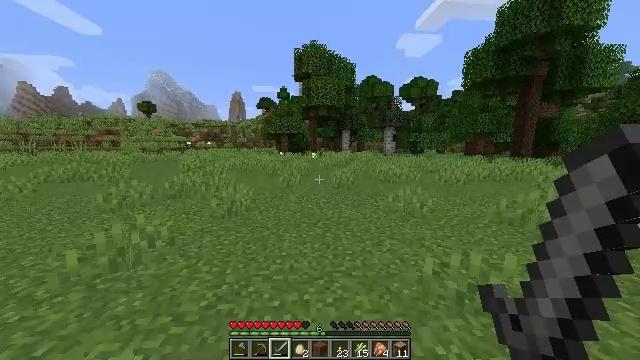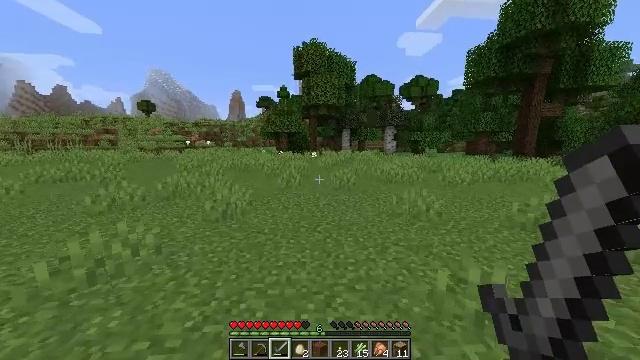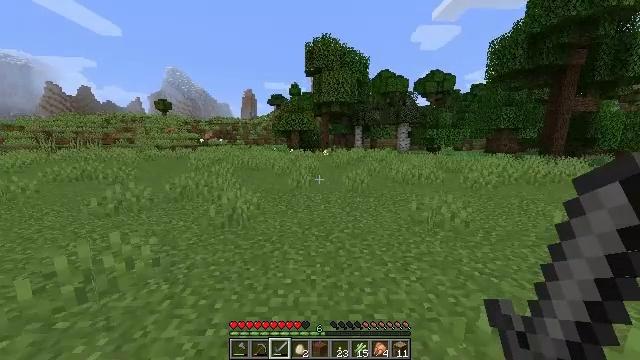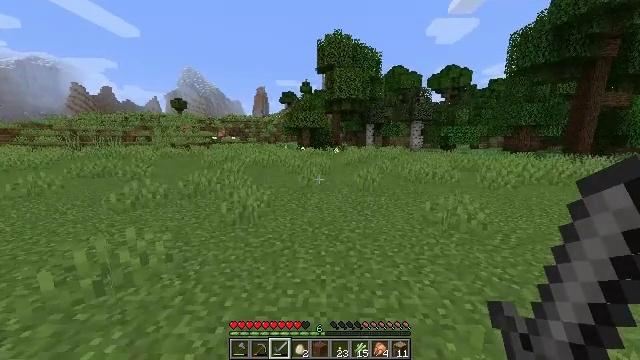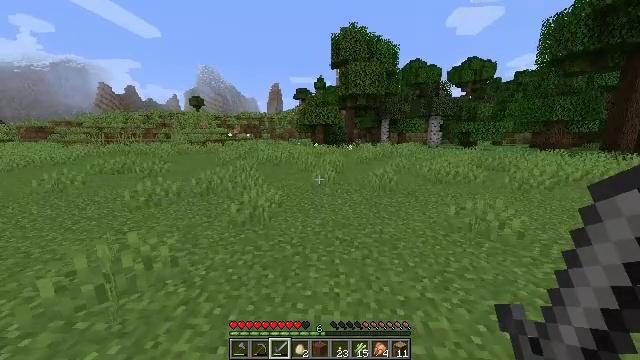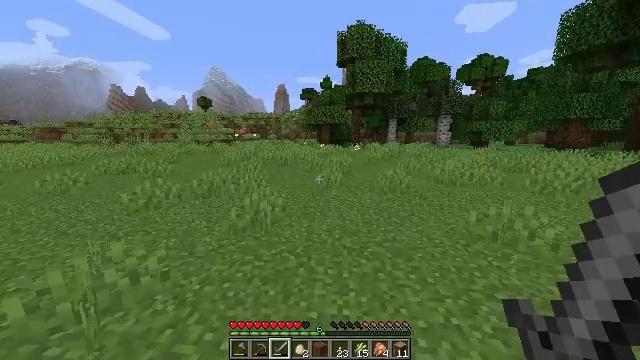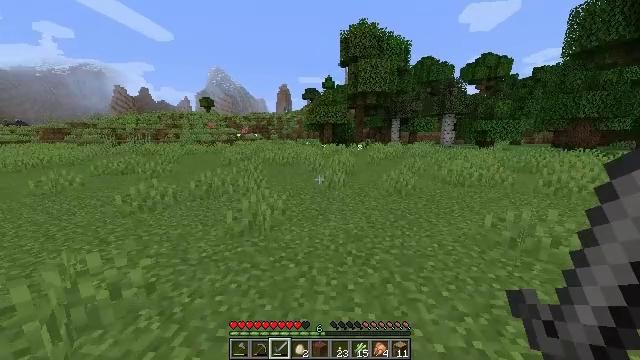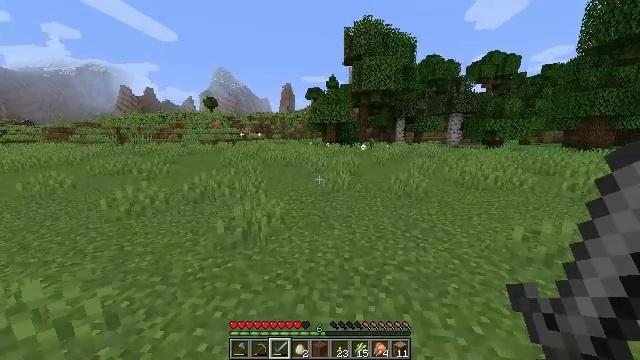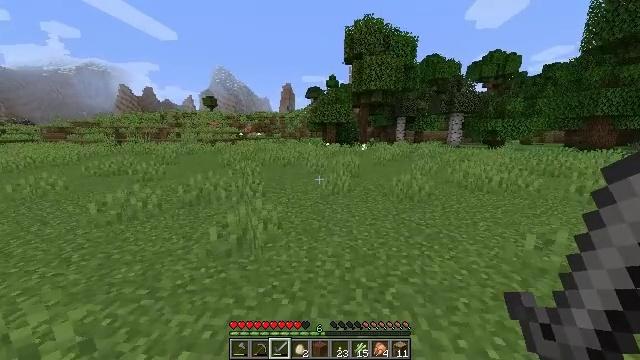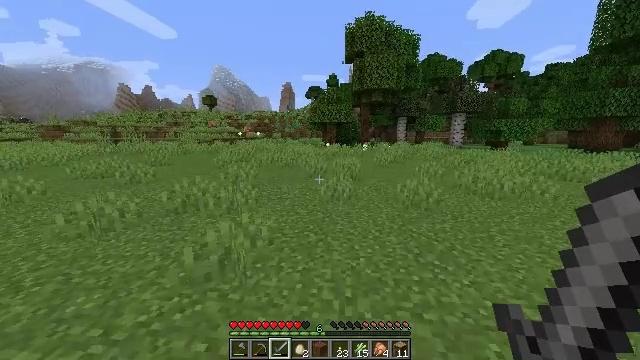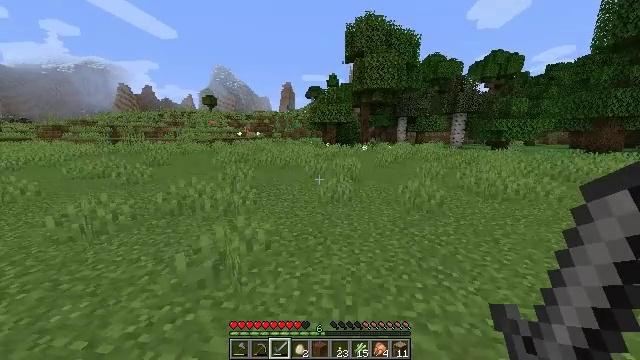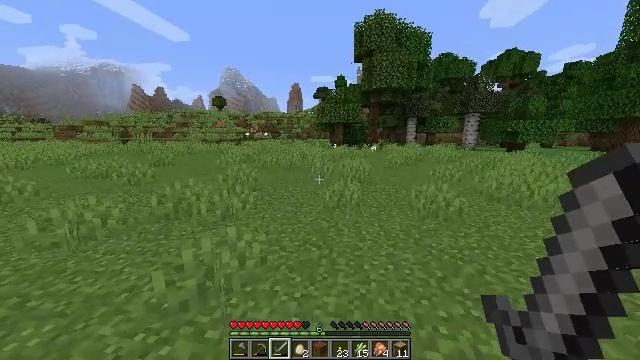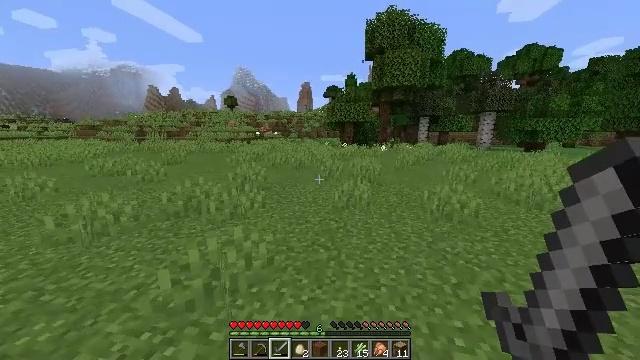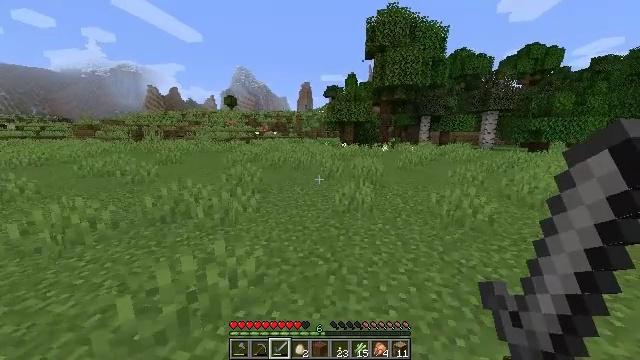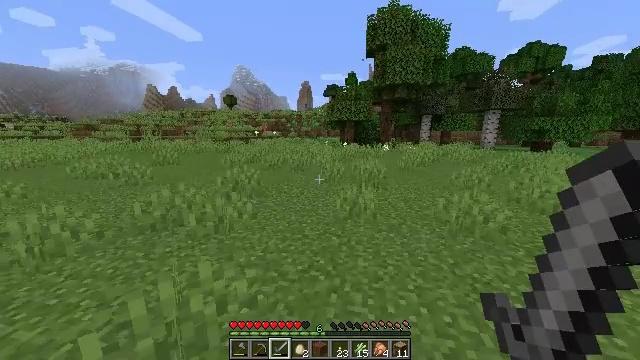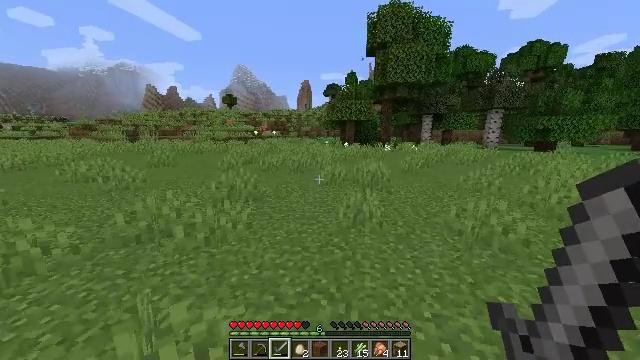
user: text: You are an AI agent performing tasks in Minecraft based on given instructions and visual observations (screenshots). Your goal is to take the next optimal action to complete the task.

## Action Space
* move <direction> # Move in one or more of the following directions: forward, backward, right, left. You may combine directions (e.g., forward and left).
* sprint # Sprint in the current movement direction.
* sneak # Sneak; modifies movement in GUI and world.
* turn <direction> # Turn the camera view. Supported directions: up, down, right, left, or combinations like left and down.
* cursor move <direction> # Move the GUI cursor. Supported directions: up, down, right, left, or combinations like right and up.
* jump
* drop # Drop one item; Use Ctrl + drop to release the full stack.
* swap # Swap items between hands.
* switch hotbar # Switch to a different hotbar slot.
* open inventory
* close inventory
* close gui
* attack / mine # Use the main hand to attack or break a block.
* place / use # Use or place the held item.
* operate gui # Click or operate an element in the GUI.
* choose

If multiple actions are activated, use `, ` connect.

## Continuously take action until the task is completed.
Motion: motion action
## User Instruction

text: Gather lilac from the ground.
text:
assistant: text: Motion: move forward, sprint
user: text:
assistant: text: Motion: move forward, sprint, turn left
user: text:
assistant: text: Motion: move forward, sprint, turn left
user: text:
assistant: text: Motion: move forward, sprint, turn left
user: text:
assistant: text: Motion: move forward, sprint, turn left
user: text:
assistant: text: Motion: move forward, sprint
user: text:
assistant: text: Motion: move forward, sprint
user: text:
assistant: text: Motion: move forward, sprint
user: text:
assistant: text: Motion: move forward, sprint
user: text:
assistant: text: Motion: move forward, sprint
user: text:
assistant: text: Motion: move forward, sprint, turn left
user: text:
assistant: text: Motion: move forward, sprint, turn left
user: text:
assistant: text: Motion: move forward, sprint
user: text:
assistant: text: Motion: move forward, sprint
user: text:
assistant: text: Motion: move forward, sprint
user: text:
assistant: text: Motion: move forward, sprint
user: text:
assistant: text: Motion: move forward, sprint
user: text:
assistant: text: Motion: move forward, sprint
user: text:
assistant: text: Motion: move forward
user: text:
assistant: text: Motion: move forward
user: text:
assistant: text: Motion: move forward
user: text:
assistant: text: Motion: move forward
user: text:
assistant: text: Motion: move forward
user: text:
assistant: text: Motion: move forward, turn left
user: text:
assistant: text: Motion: move forward, turn left
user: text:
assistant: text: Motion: move forward, turn left
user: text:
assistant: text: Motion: move forward, turn left
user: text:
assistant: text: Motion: move forward
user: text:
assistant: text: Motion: move forward
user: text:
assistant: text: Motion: move forward